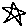
Label: star